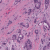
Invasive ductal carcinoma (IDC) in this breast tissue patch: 1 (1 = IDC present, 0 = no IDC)